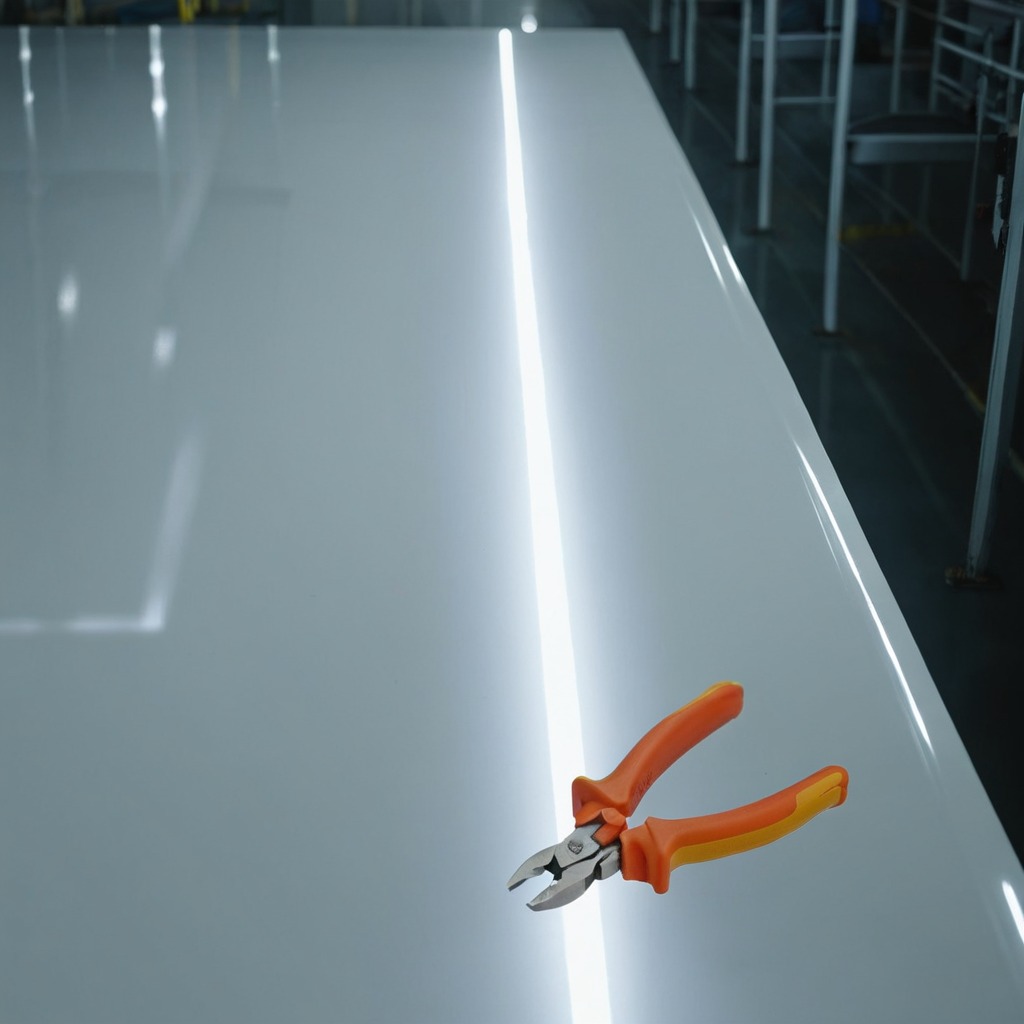
A plier is lying on the table.